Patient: sex F, age 59
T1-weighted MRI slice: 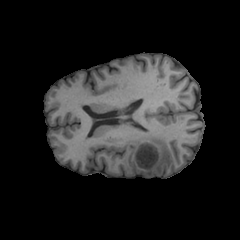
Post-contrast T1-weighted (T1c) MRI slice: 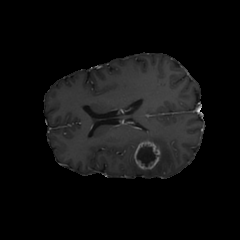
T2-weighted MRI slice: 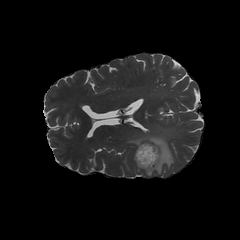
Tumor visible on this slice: yes
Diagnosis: Glioblastoma, IDH-wildtype
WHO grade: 4